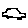
Label: car